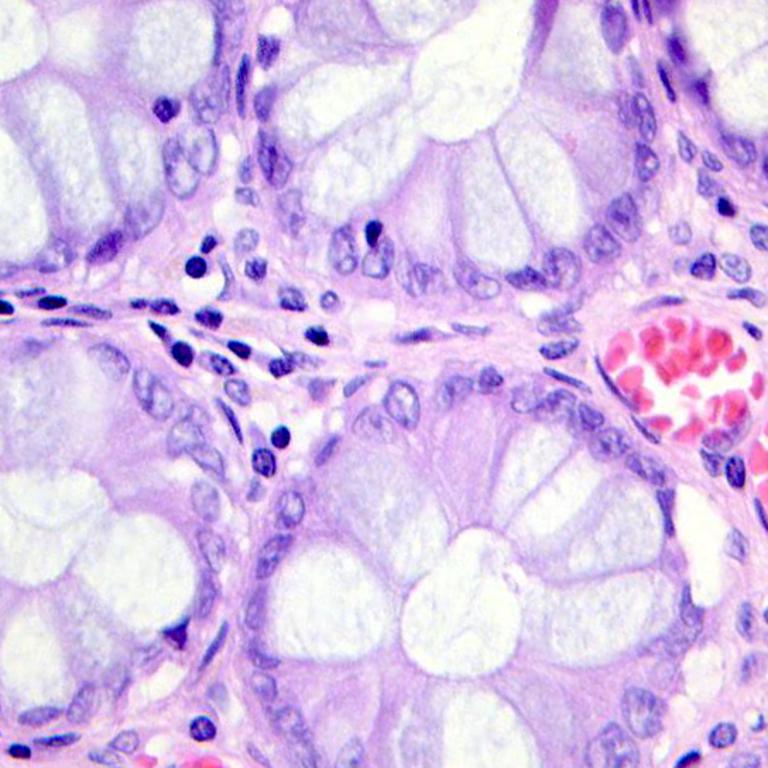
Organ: colon
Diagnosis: benign